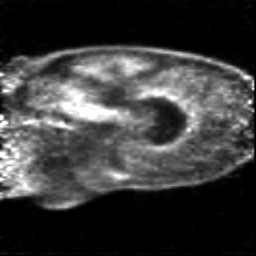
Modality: PET
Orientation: sagittal
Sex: female
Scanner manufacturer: siemens